Question: See this screenshot

It shows that all the defined types are 'RuntimeType', I then use 'myType.IsAssignableFrom(definedType)' and it never returns 'true'.
This is understandable as it is 'RuntimeType' but how do I get the actual type from it.
'''
public static List<T> GetAllDerivedTypes<T>(this Assembly assembly)
{
var type = typeof(T);
var isInterface = type.IsInterface;
var name = type.Name;
if (!isInterface)
{
throw new Exception("Not an interface type");
}
List<object> types = new List<object>();
foreach (var definedType in assembly.DefinedTypes)
{
var isAssignableFrom = definedType.IsAssignableFrom(type);
var interfaces = definedType.ImplementedInterfaces.Where(x => x.Name == name);
if (isAssignableFrom)
{
types.Add(definedType);
}
}
return types.Cast<T>().ToList();
}
'''
I can easily reduce this down to a single 'Linq' statement but I've blown it up so I can see what is going wrong. It will never return all the derived types of 'T' where 'T : interface'.
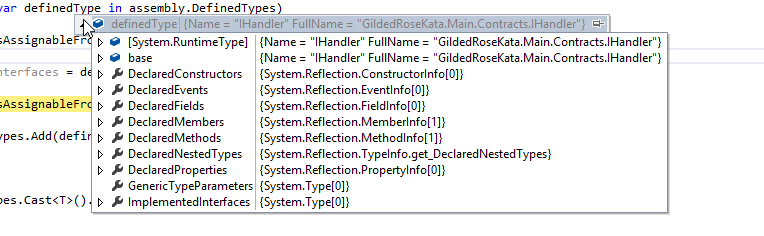
Answer: So I was doing two things wrong.
- 'IsAssignableFrom'- 'Cast<T>'
Solution:
'''
public static List<T> GetAllDerivedTypes<T>(this Assembly assembly)
{
var type = typeof(T);
var isInterface = type.IsInterface;
if (!isInterface)
{
throw new Exception("Not an interface type");
}
return assembly
.DefinedTypes
.Where(x => type.IsAssignableFrom(x) && !x.IsInterface)
.Select(Activator.CreateInstance)
.Cast<T>()
.ToList();
}
'''